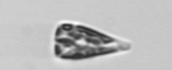
Label: Licmophora